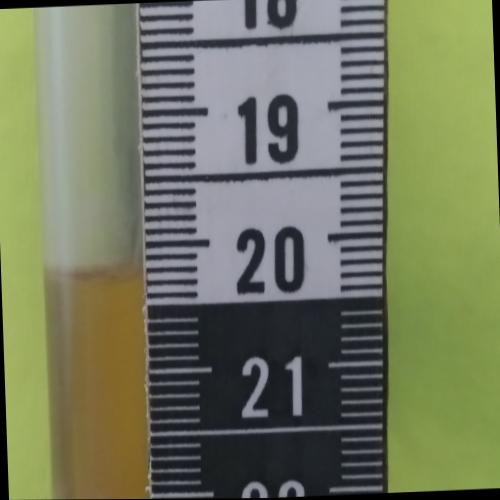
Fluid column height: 20.2 cm